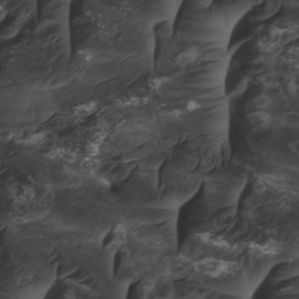
Label: non_frost